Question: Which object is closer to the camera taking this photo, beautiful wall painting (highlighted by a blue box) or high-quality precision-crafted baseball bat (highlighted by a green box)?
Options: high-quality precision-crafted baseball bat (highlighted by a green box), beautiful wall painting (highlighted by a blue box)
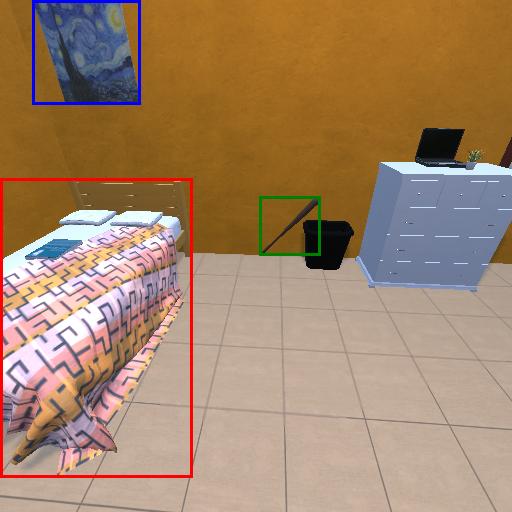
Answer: high-quality precision-crafted baseball bat (highlighted by a green box)